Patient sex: M
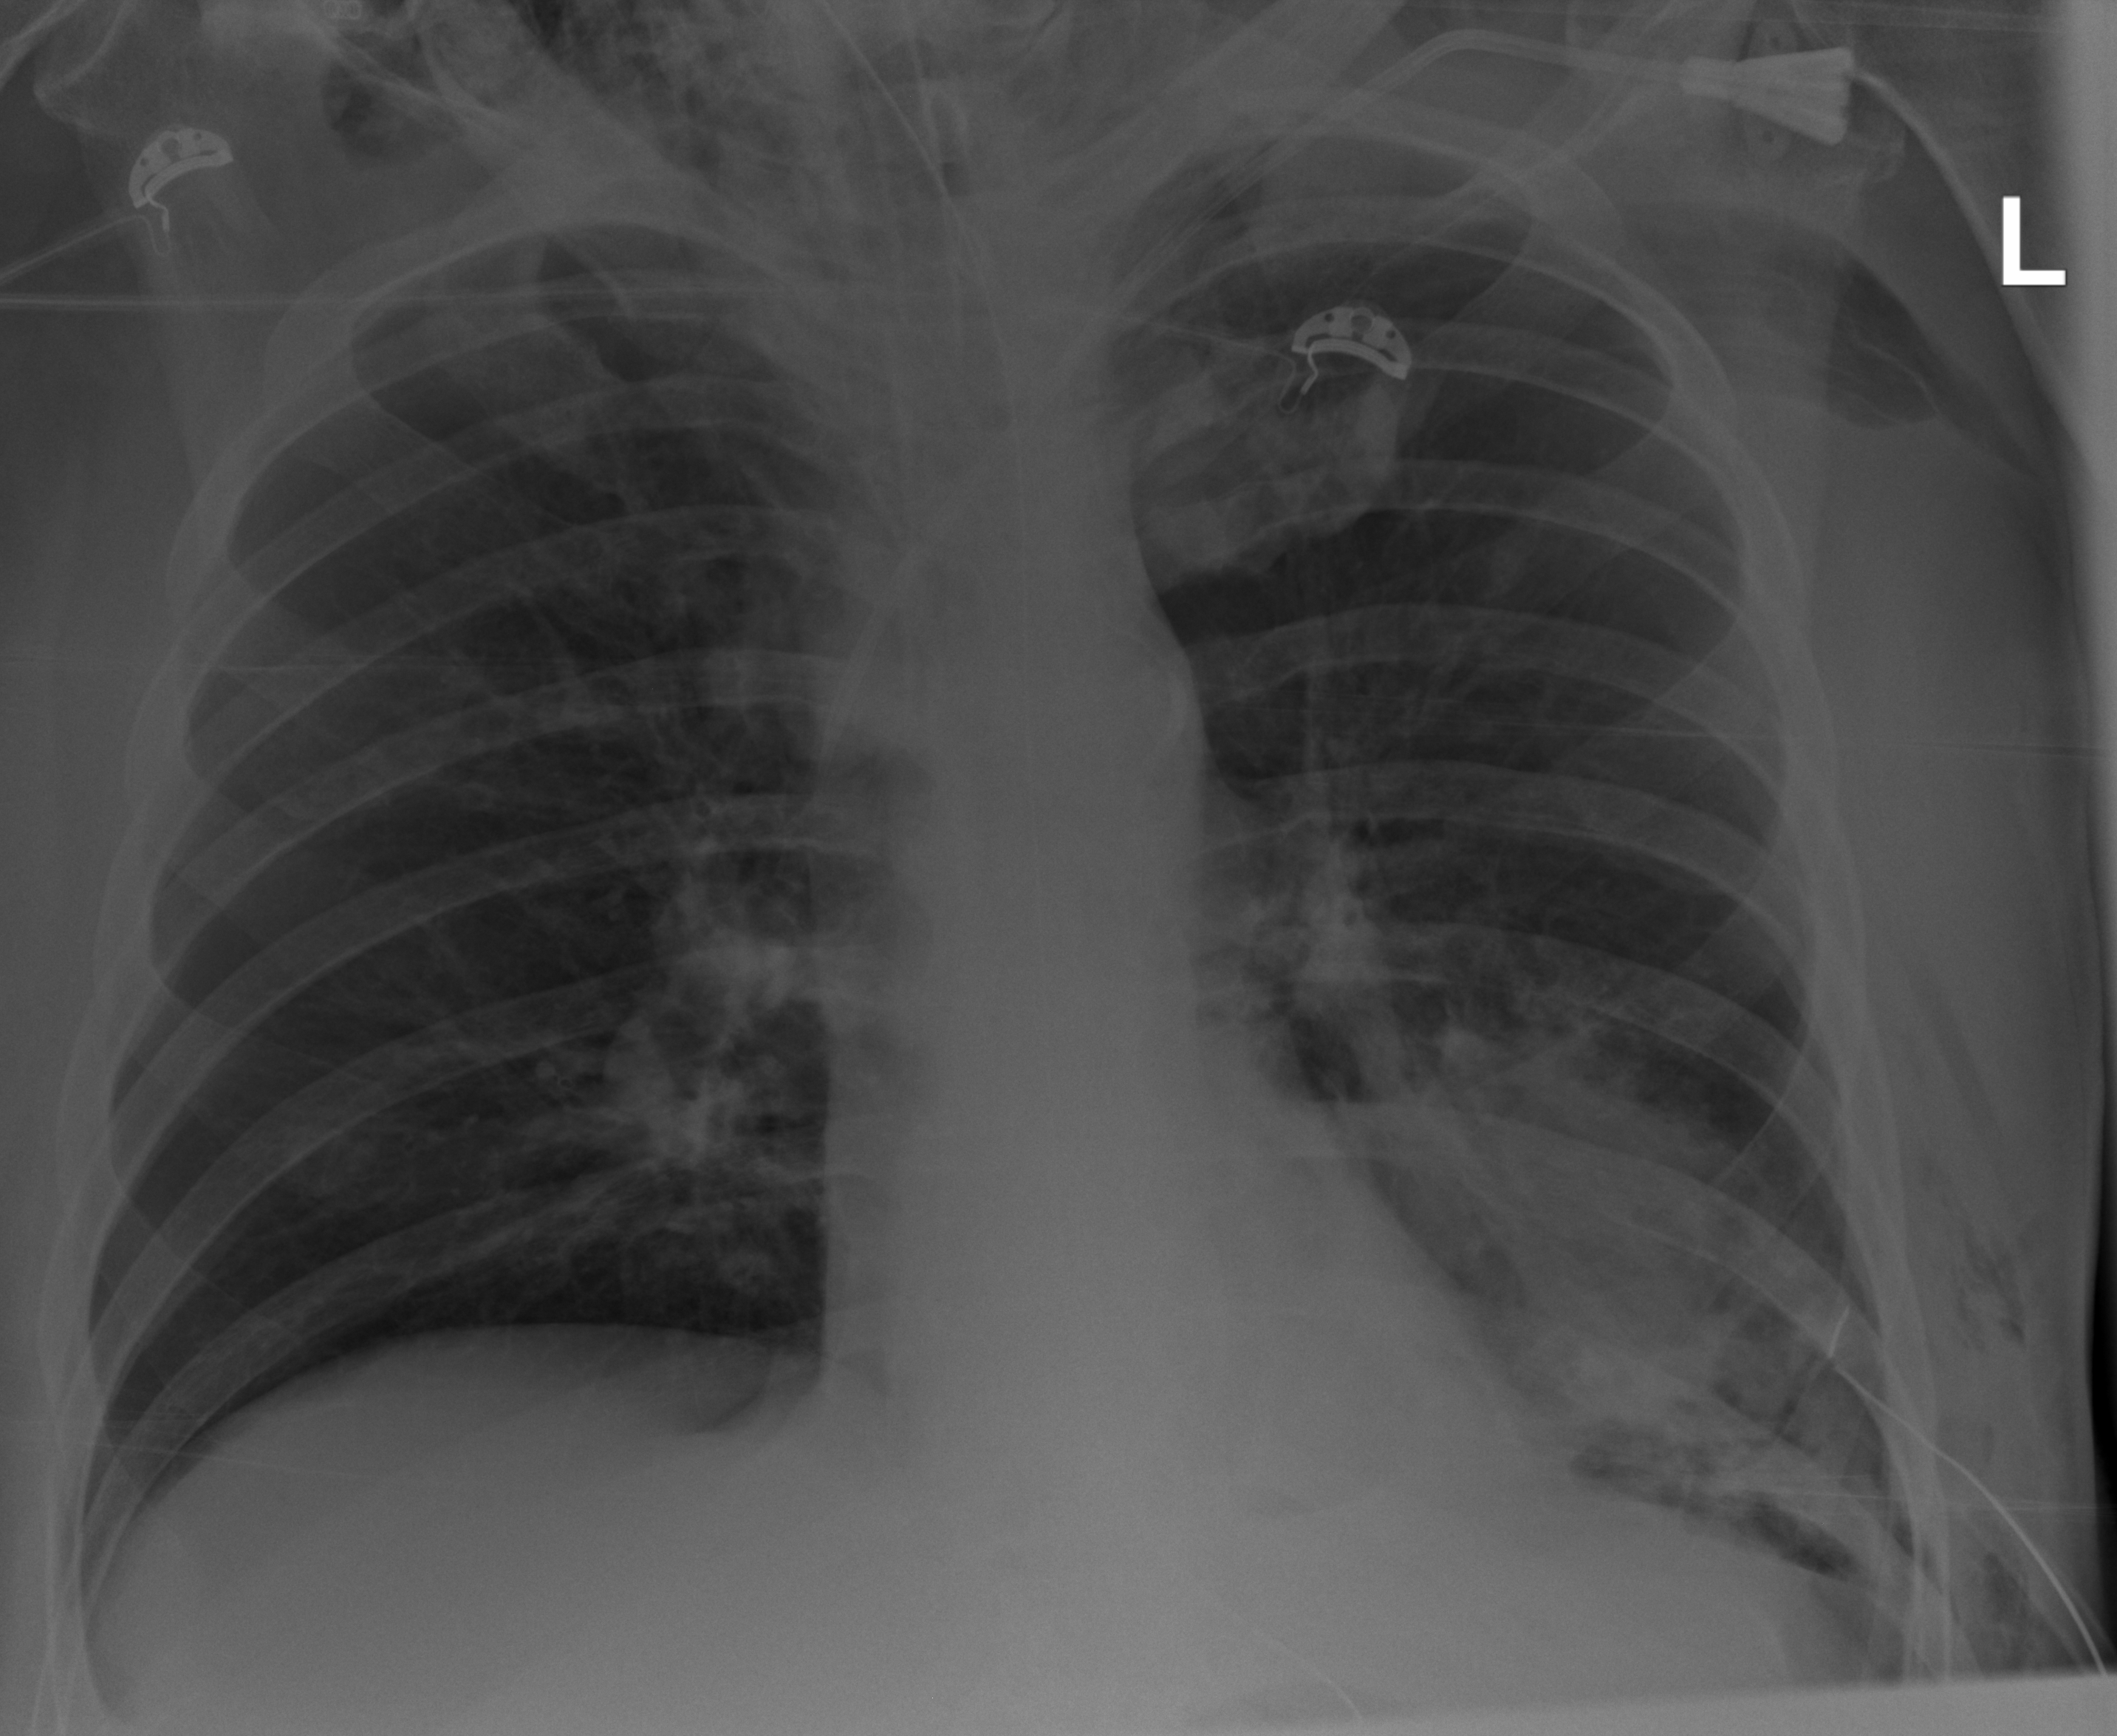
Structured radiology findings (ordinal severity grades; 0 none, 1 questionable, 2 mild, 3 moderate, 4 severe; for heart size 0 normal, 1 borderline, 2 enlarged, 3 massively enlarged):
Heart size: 0
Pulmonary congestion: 0
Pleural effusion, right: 0
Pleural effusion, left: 2
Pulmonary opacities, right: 0
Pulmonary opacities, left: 2
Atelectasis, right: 0
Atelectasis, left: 2